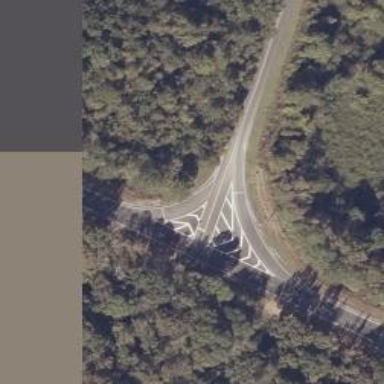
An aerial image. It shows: Asphalt road with secondary link designation.